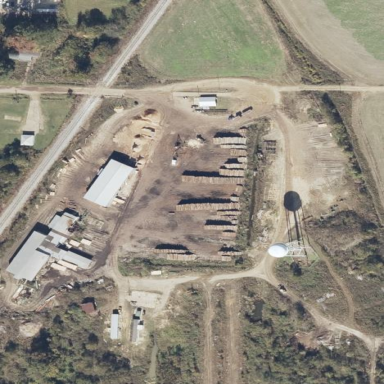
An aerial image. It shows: Industrial area with sawmill. The industrial zone includes works related to the sawmill.